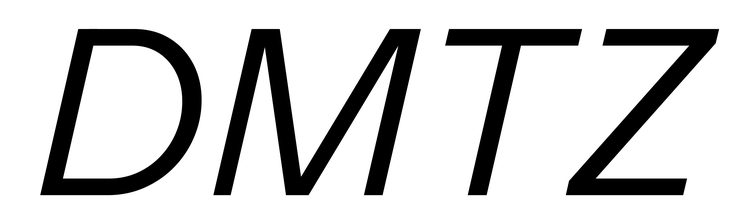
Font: InstrumentSans-Italic_Italic